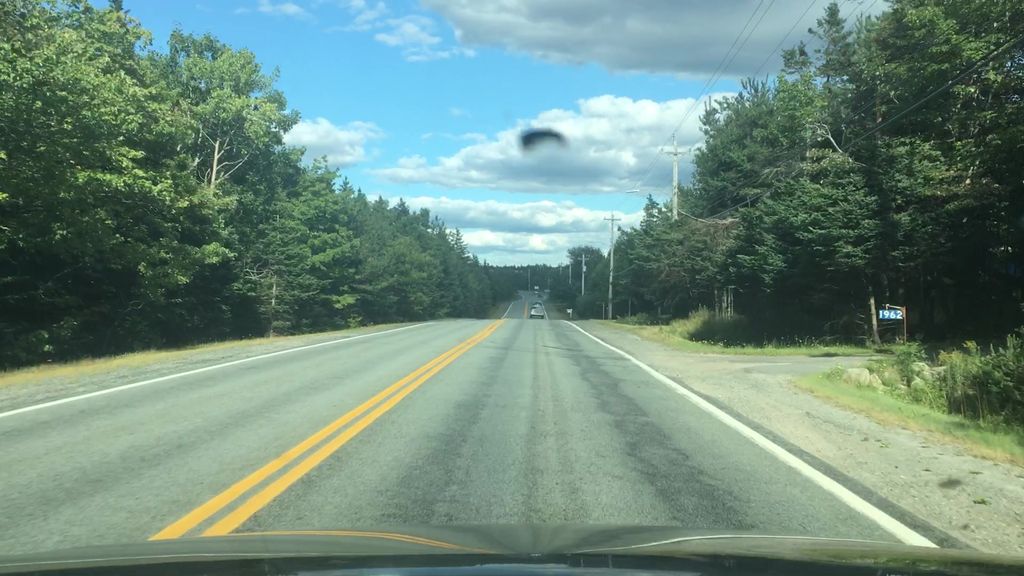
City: halifax